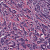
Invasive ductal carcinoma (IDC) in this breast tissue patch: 1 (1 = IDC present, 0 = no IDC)